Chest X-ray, AP view. Patient: 37 years old, sex F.
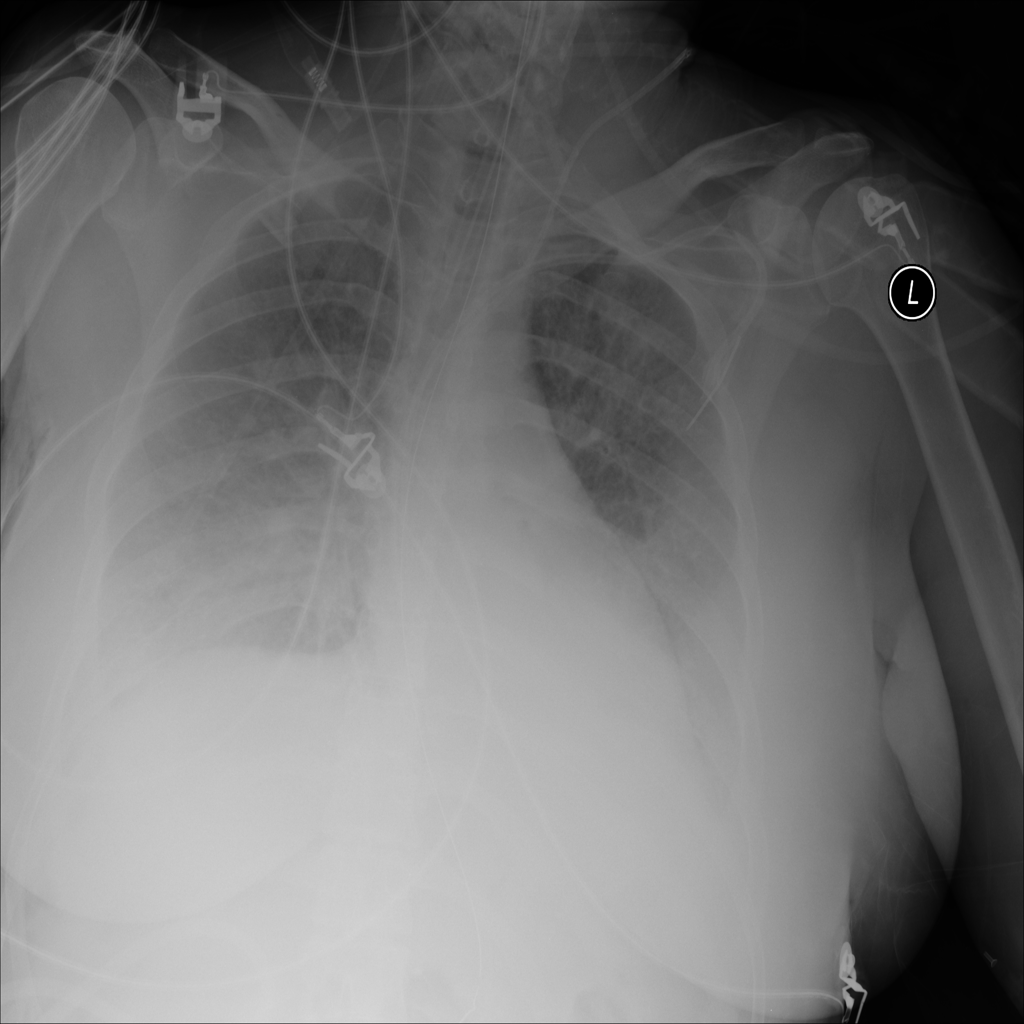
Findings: Consolidation, Infiltration